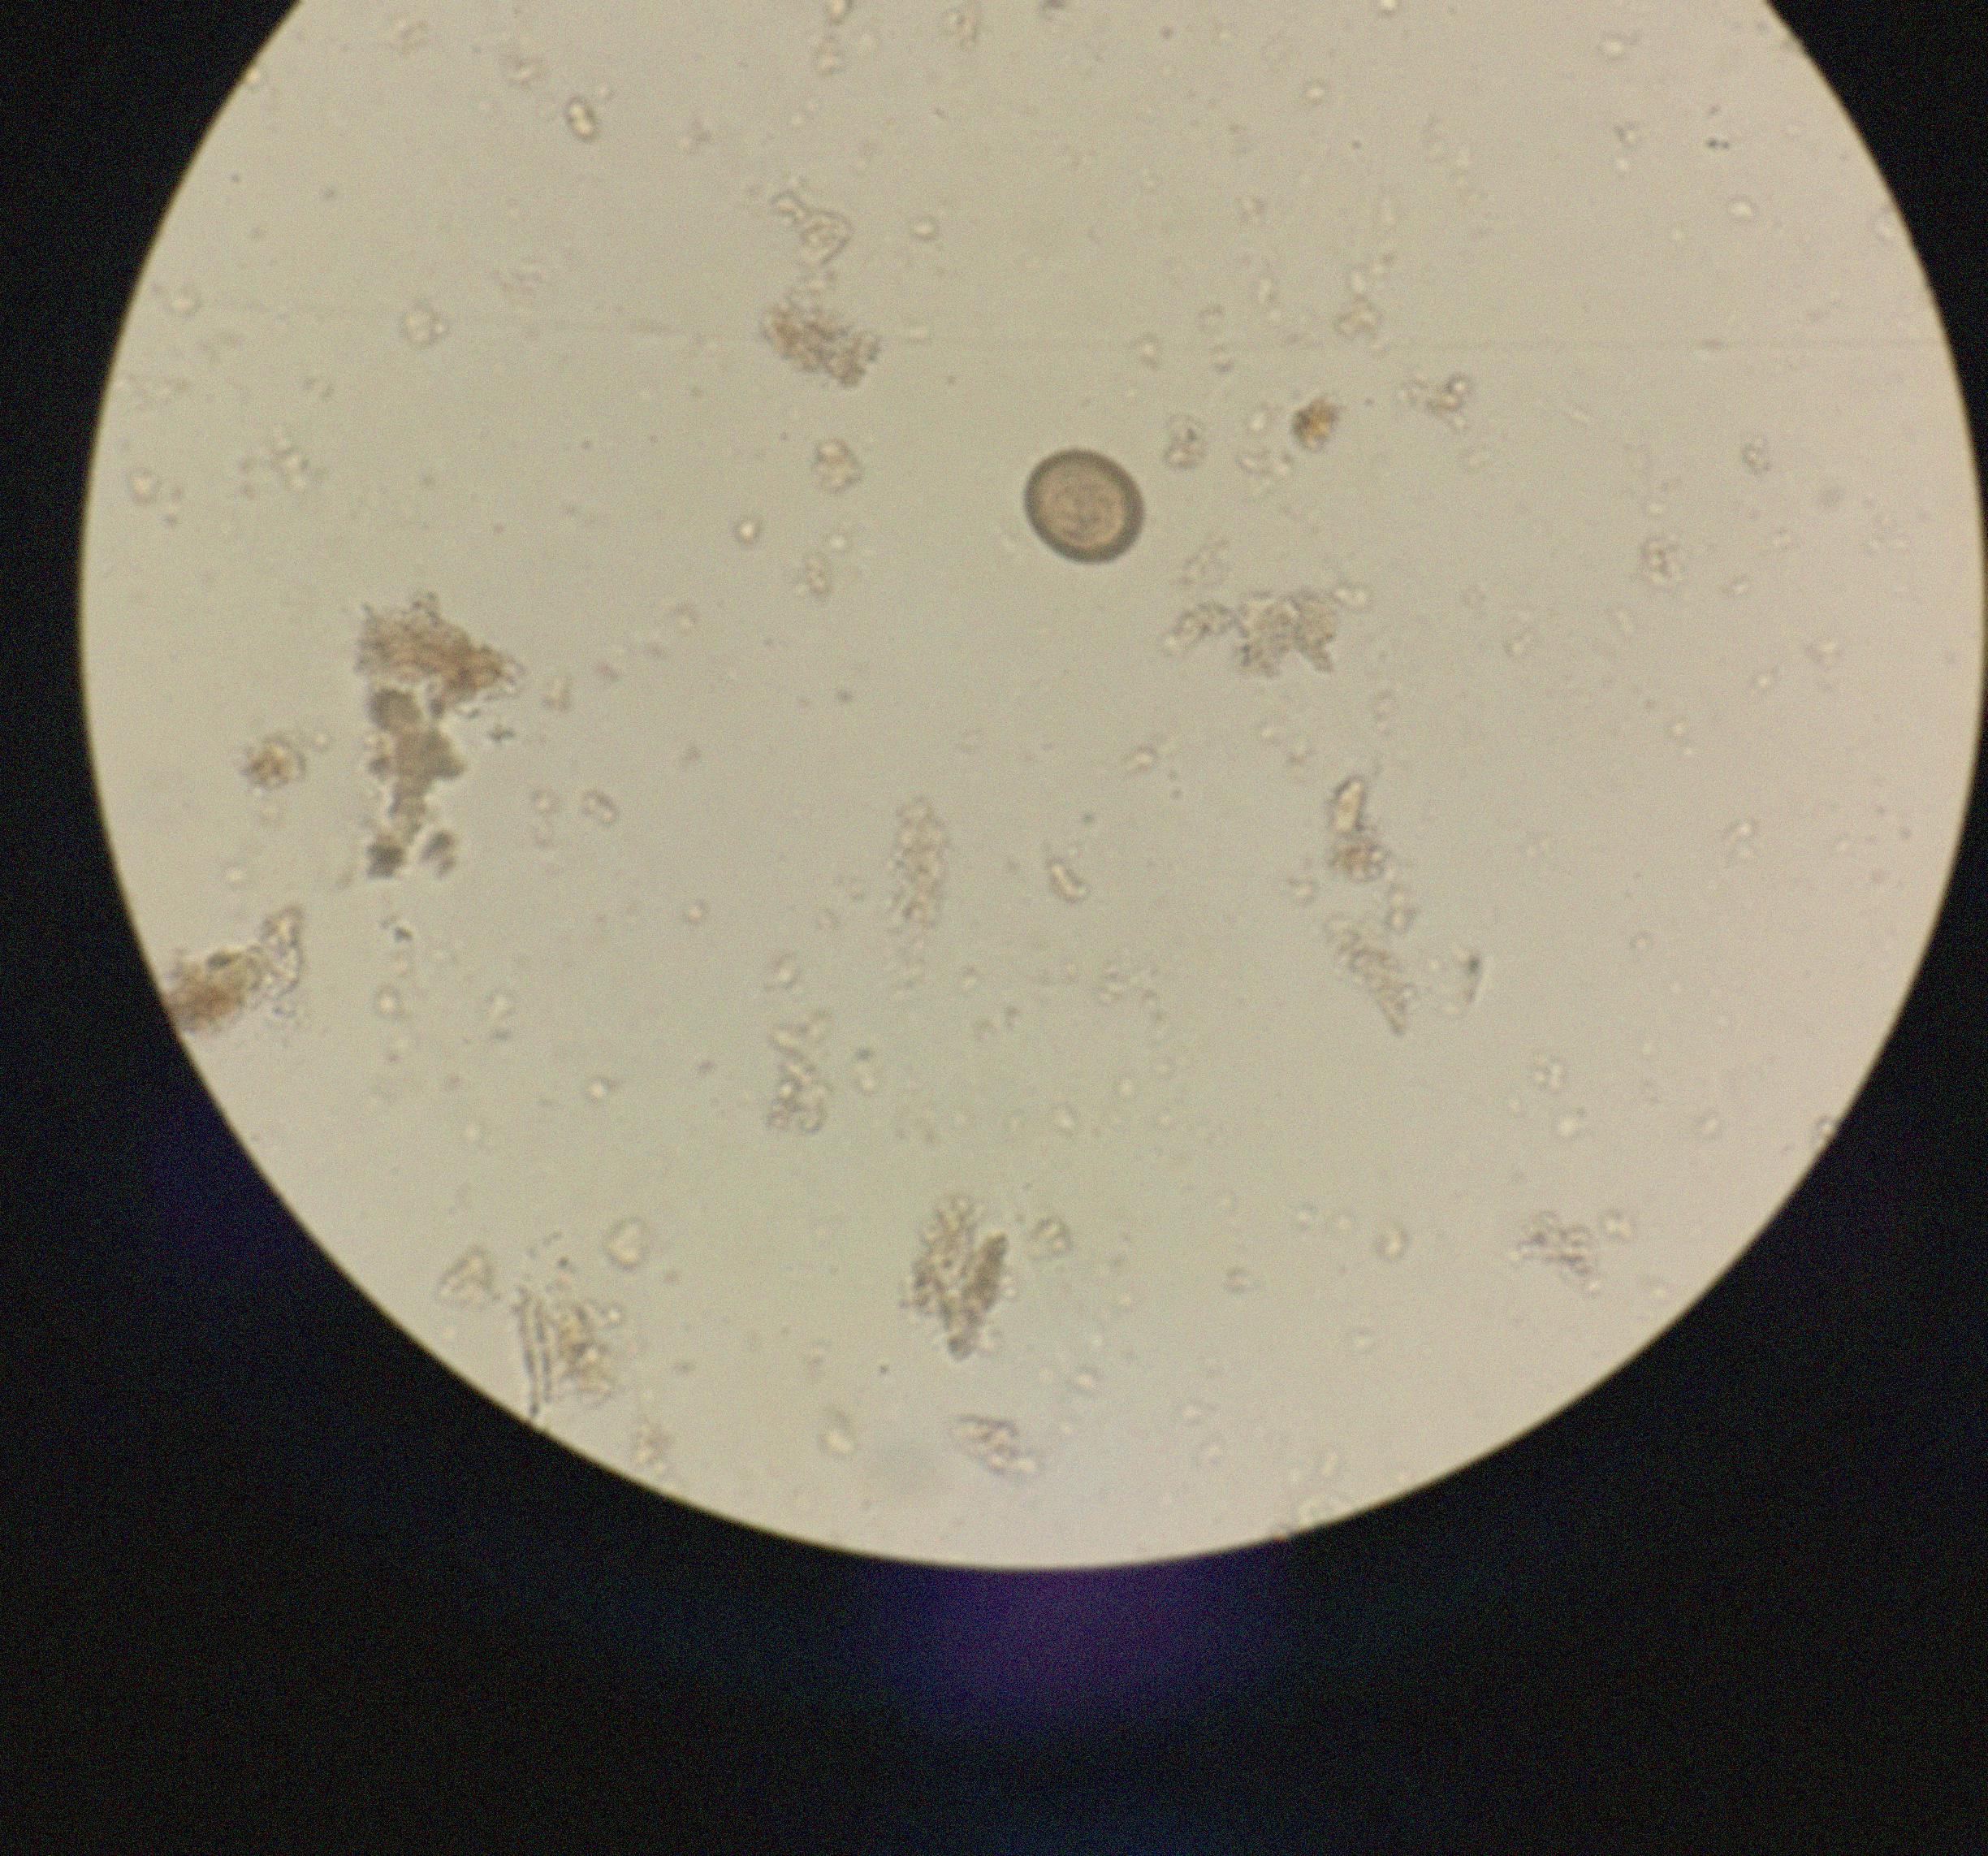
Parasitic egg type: Taenia spp. egg